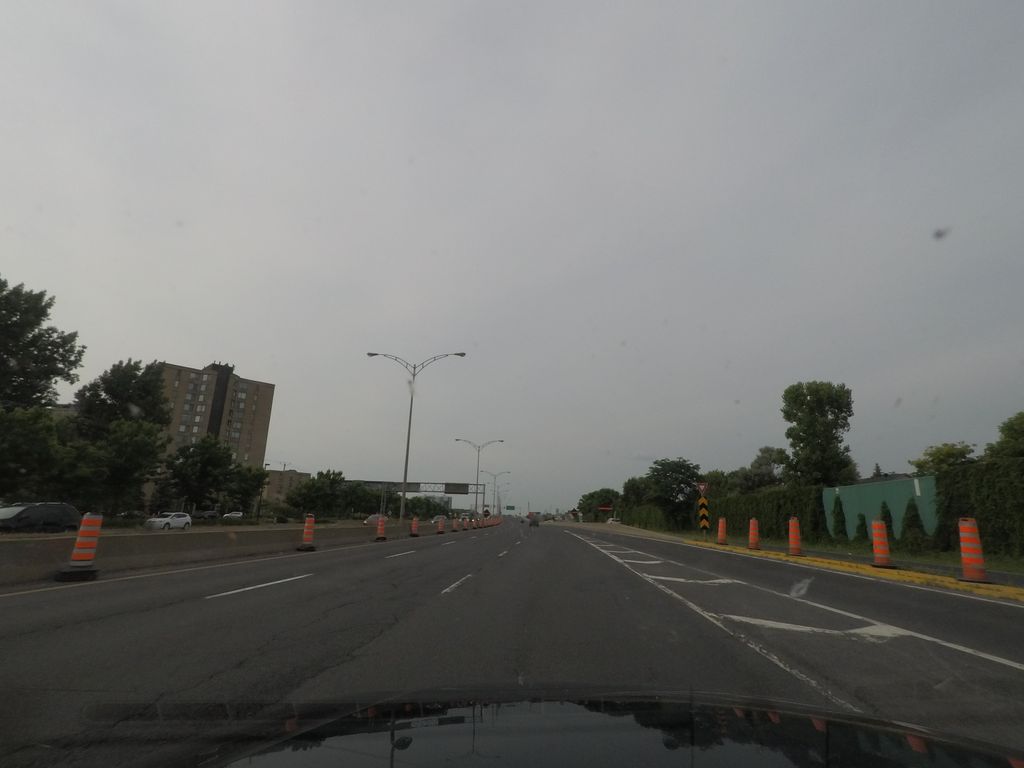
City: montreal